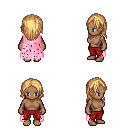
a pixel art fantasy rpg character, female body template, human, dark skin, pink tattered cape, red pants, light blonde long hairstyle, four views (front, back, left, right), 2x2 character sprite sheet, small pixel art, hard edges, no anti-aliasing